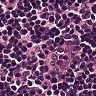
Metastatic tissue present: no